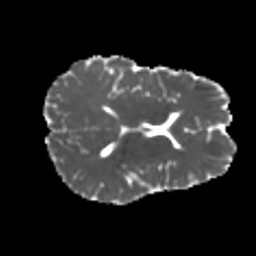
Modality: MD
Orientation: axial
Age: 22
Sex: male
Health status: healthy
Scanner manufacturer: philips
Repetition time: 7.386 s
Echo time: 0.08599 s